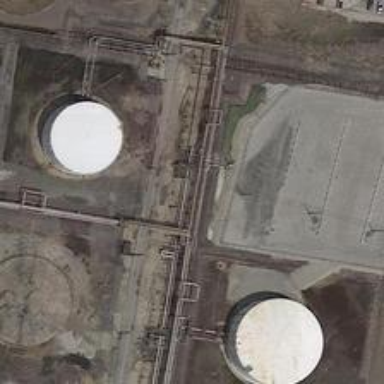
Two white, circle buildings are divided by complex pipes .